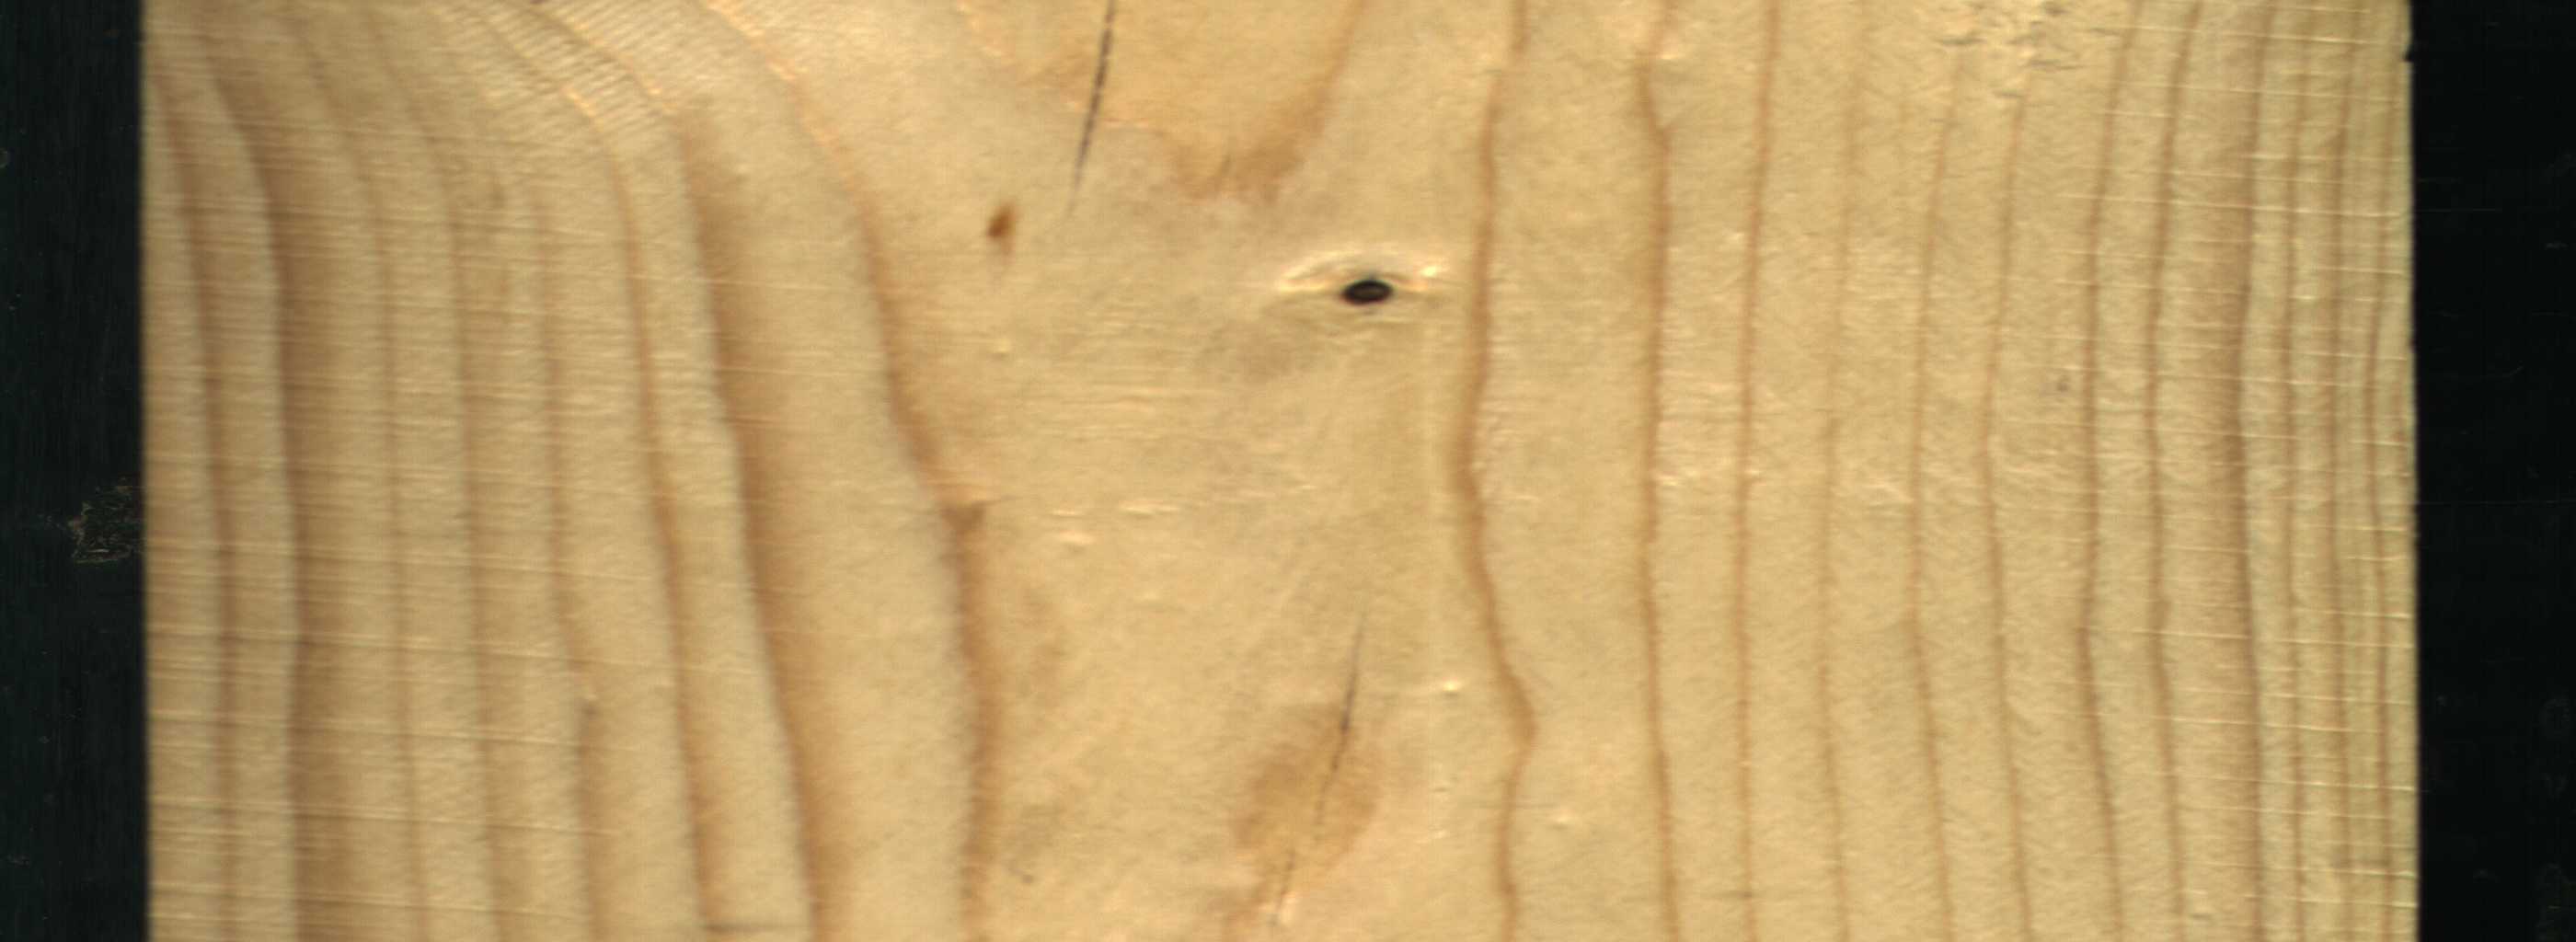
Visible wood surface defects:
Crack
Dead_Knot